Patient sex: M
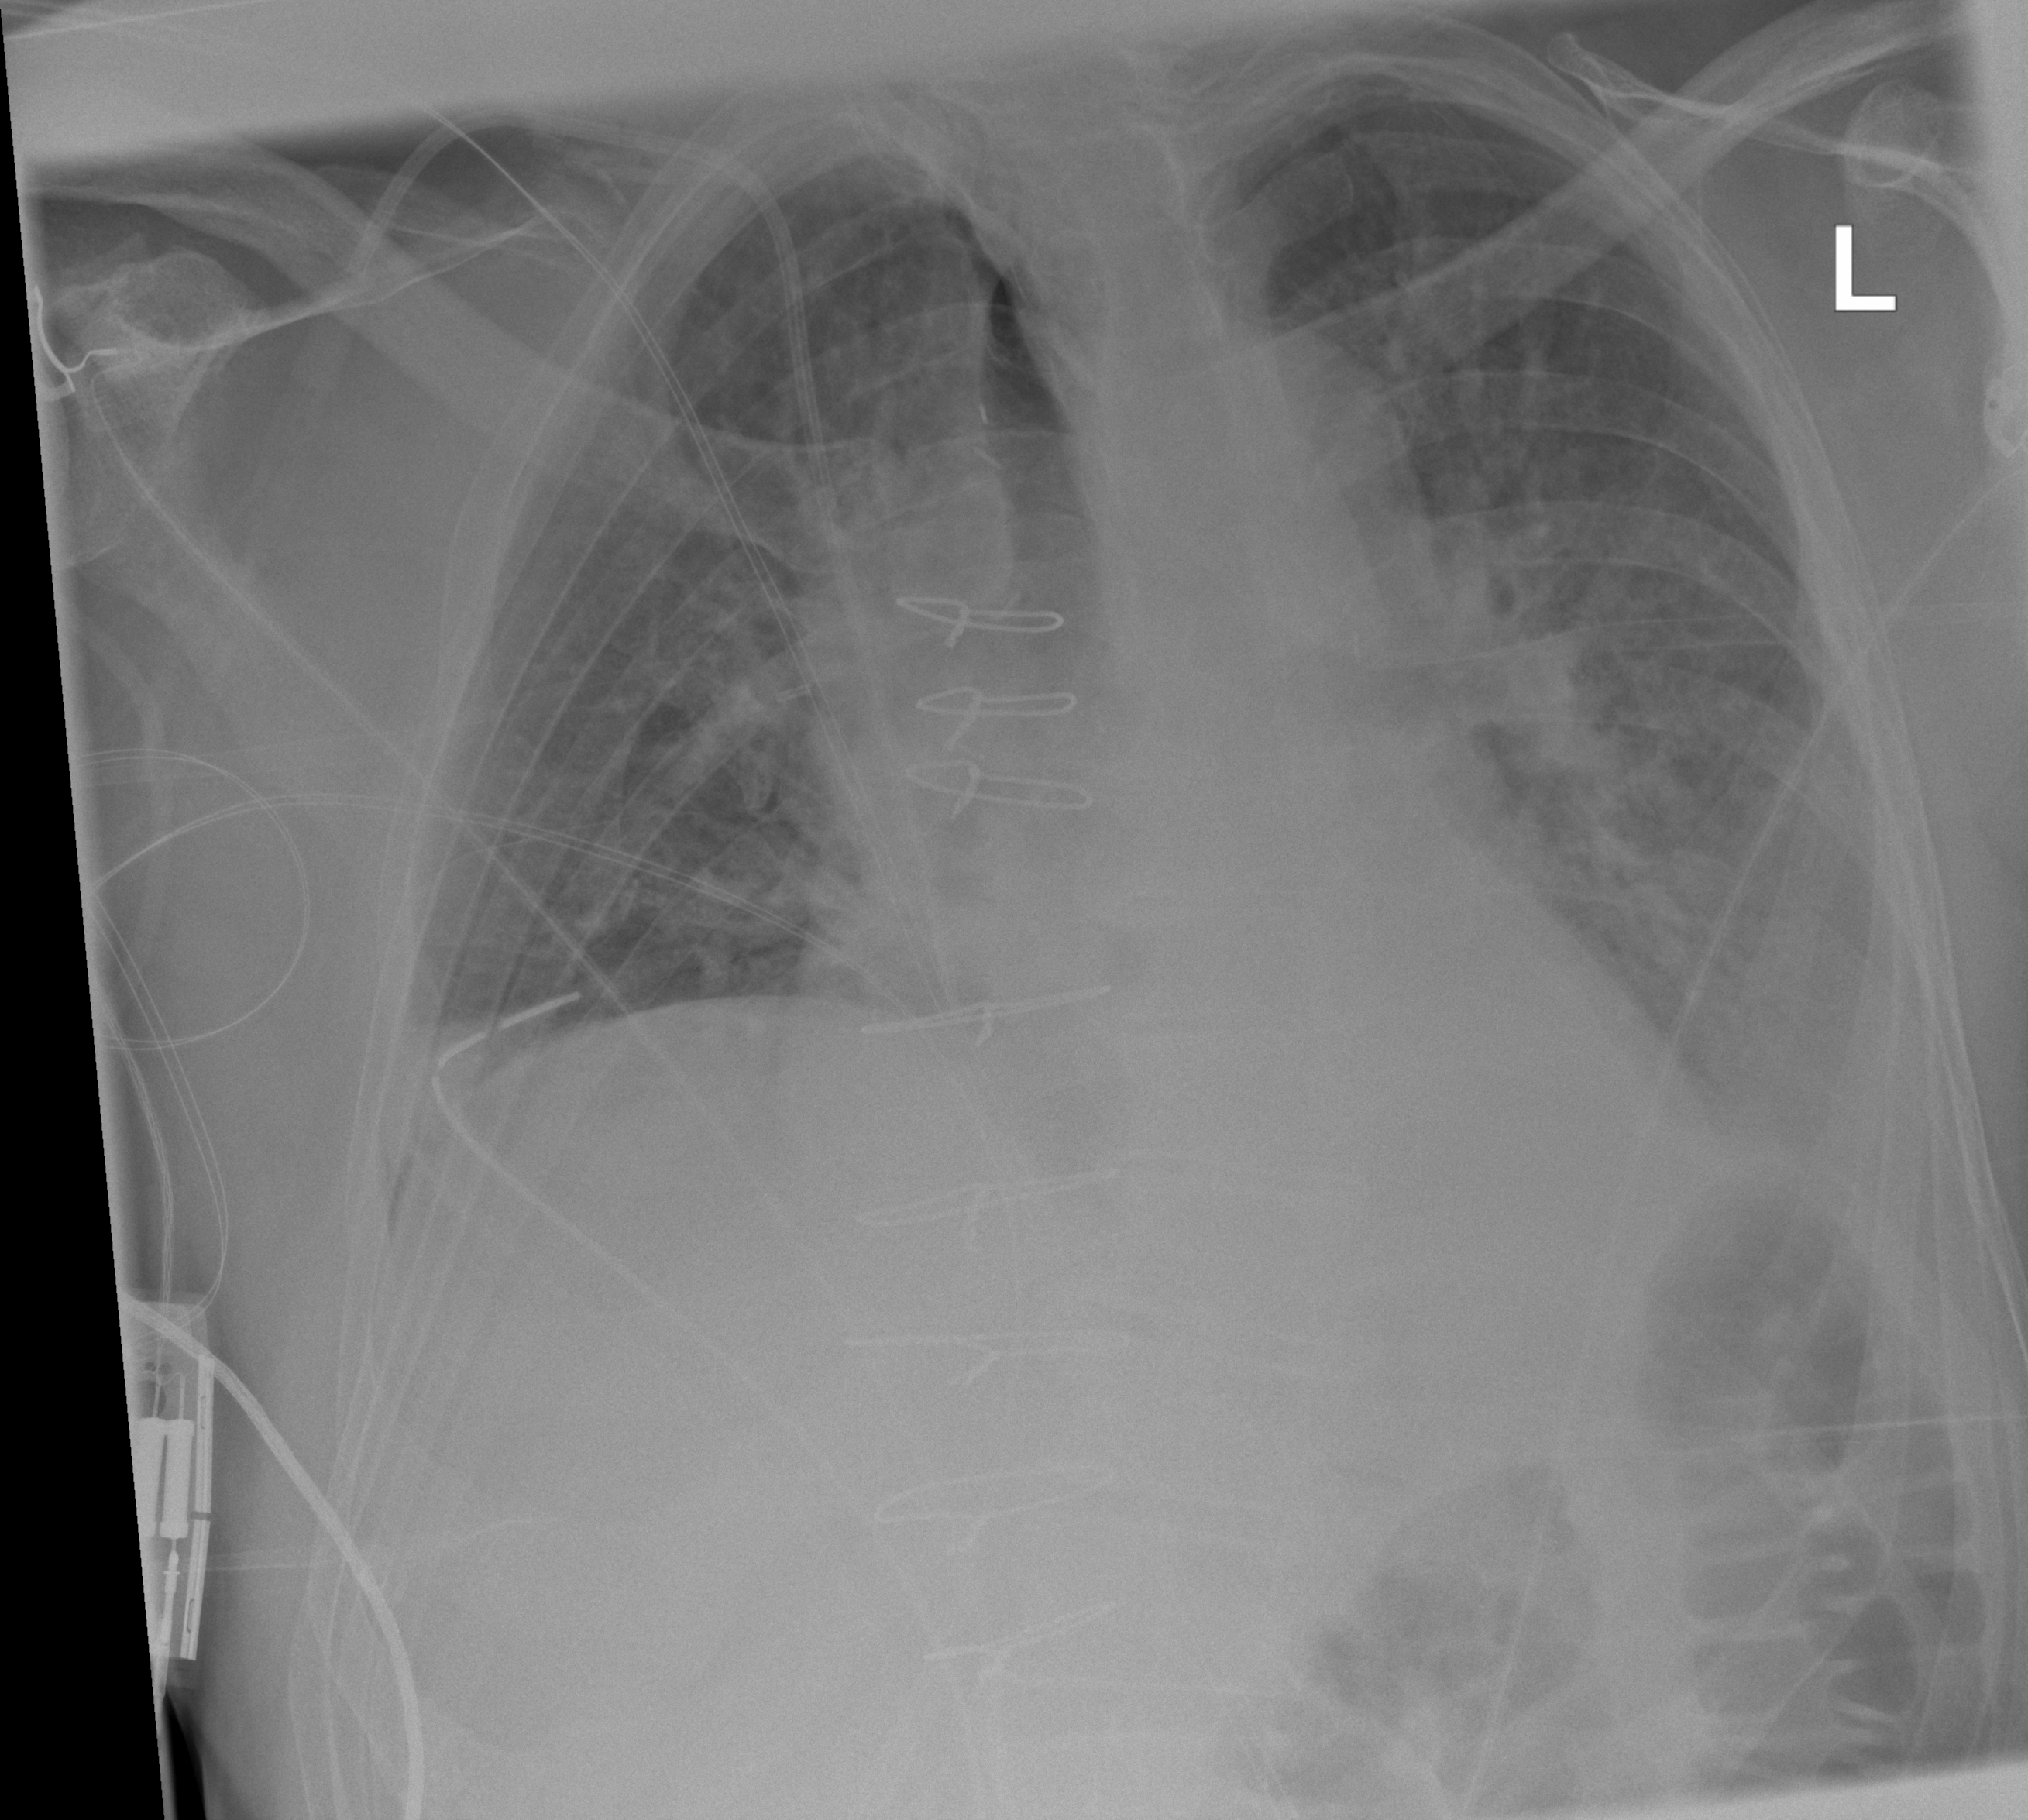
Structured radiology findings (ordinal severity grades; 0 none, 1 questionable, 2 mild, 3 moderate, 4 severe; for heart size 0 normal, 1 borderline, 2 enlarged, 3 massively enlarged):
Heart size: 2
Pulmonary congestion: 2
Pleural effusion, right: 0
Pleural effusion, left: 2
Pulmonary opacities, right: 2
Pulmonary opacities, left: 2
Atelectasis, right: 2
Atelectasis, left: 2